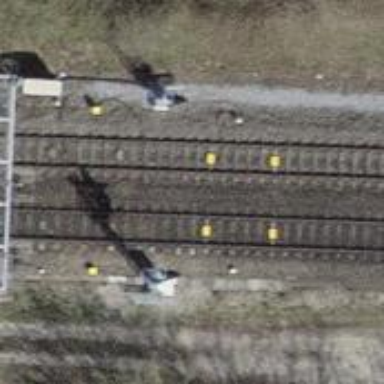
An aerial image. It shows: Railway signal.